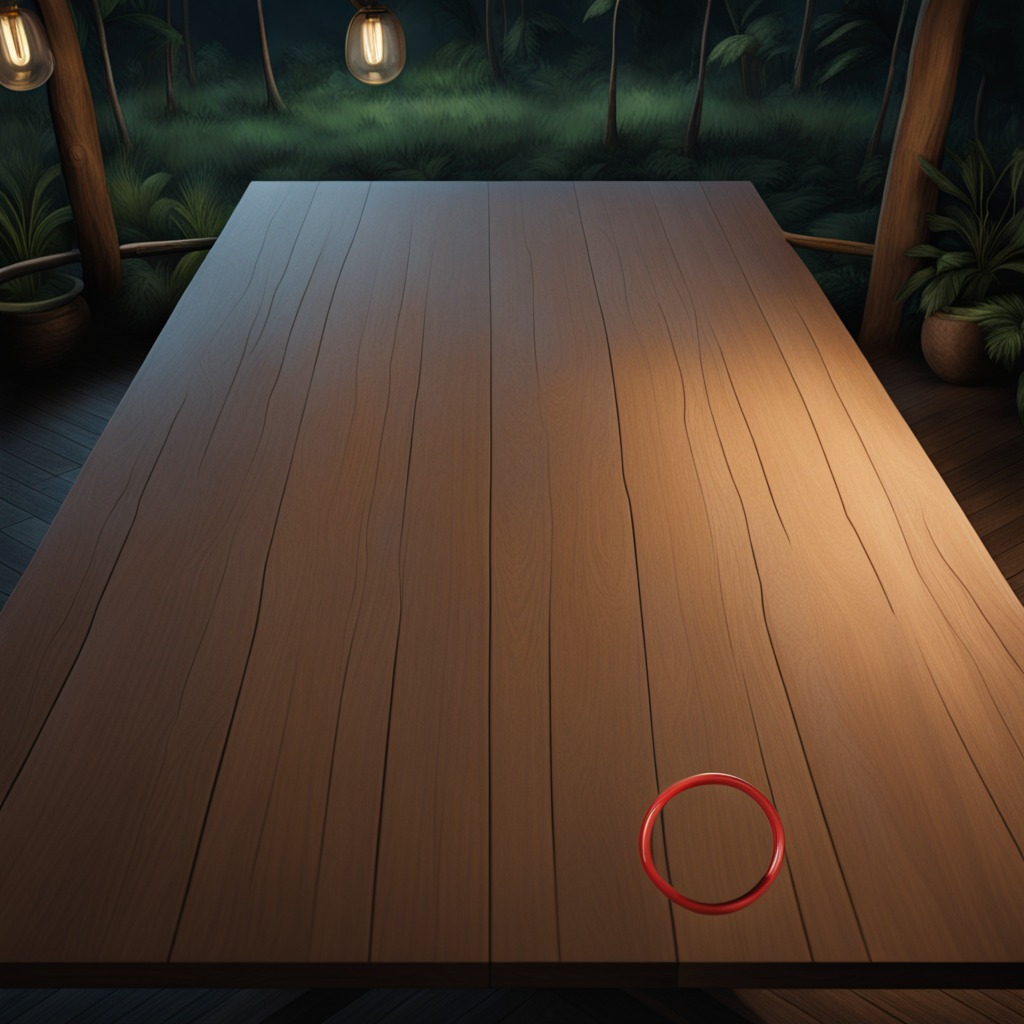
A rubber O-ring is lying on a wooden table inside a jungle field workshop tent at night.